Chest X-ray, AP view. Patient: 46 years old, sex M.
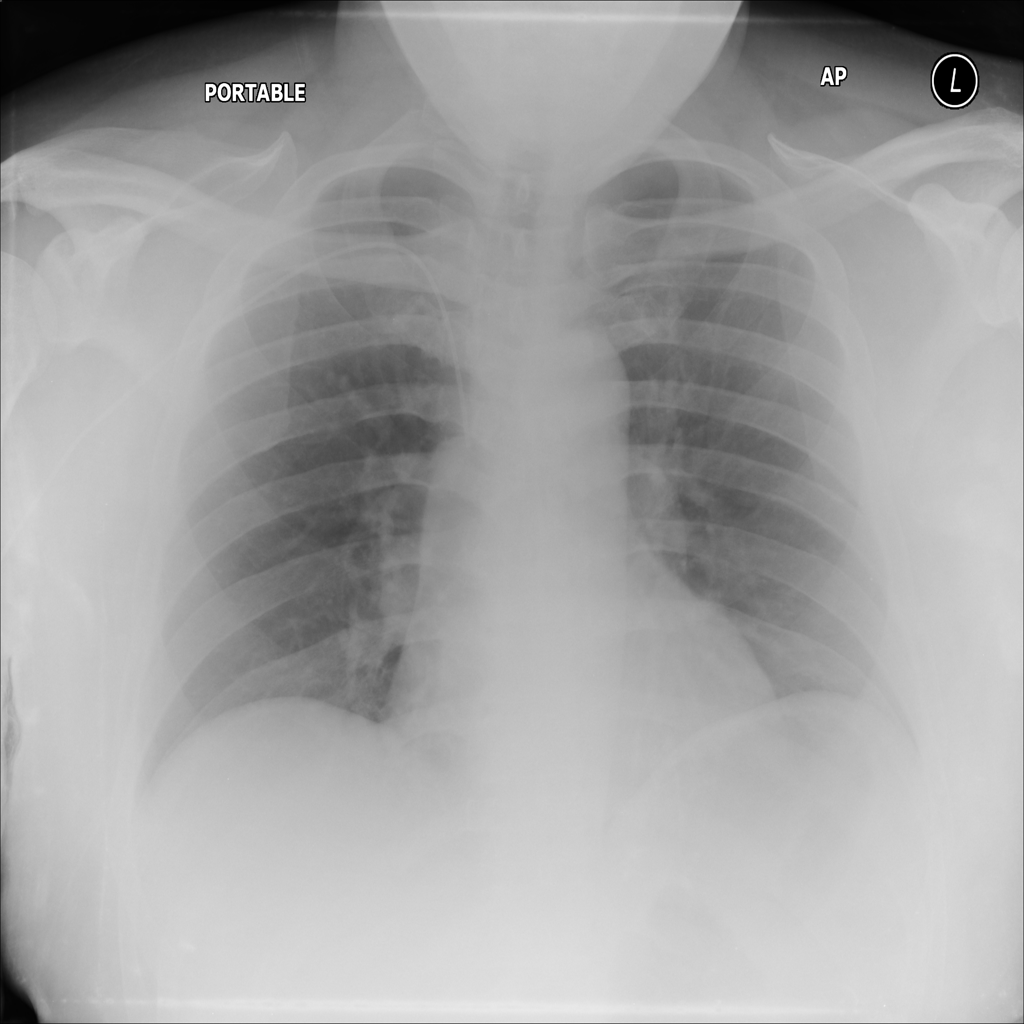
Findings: No Finding